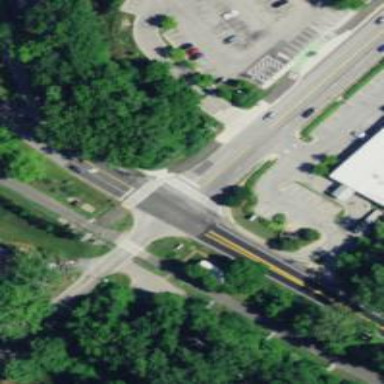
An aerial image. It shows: Uncontrolled and marked road crossing.